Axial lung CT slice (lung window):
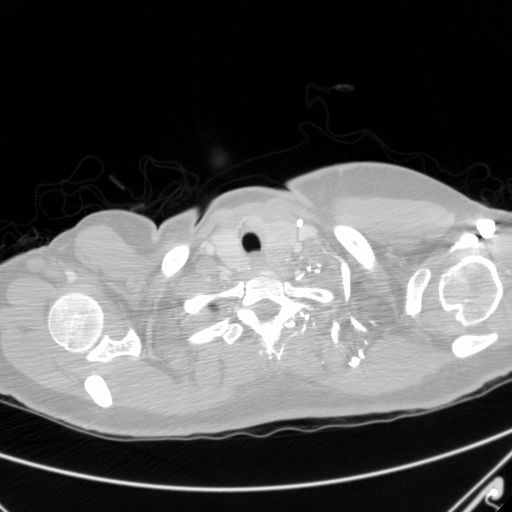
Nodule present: no